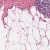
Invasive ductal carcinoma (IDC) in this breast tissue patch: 0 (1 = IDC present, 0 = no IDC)